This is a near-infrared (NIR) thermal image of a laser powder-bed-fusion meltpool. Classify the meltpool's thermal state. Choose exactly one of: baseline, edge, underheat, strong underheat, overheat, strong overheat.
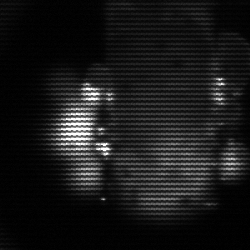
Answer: strong underheat